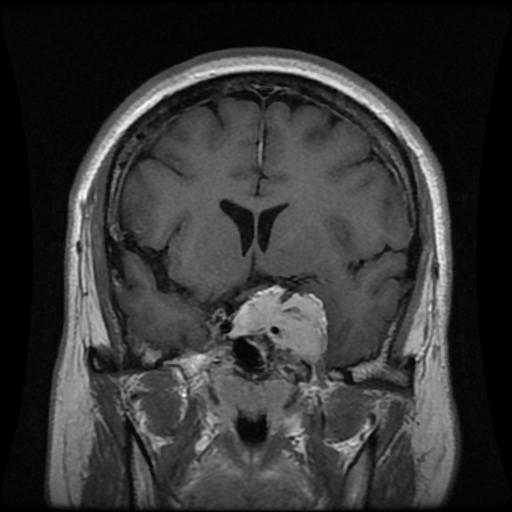
Label: meningioma